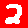
Digit: 2